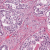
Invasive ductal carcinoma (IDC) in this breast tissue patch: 1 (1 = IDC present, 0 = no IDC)